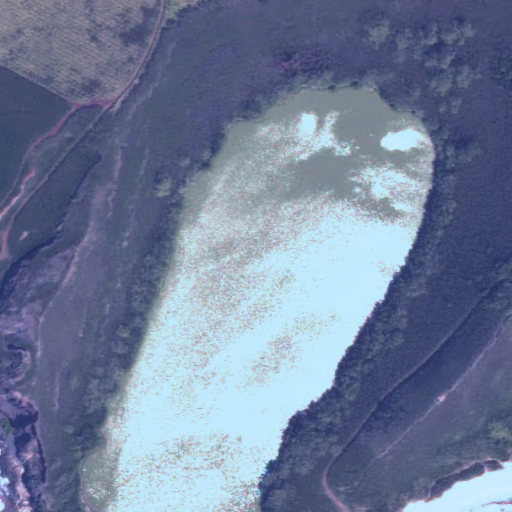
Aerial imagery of crater(s) in Hawaii named N‘milu Cone containing only unknown